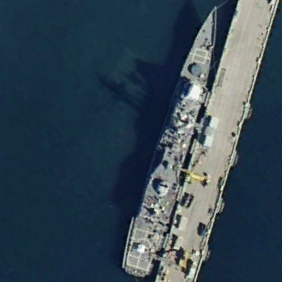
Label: cruiser